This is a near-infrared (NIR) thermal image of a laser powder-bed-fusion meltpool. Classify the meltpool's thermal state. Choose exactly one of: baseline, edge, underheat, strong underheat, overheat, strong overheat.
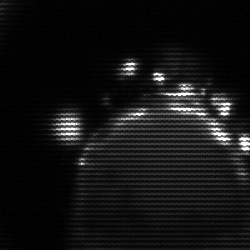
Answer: edge